Question: We have these characters:
'"' and '"'
(this is not a regular '"', but some sort of curly one. No idea what it is called)
When we use 'htmlentities()', these characters are not converted, and this causes issues later on. Further problem is that we encode our pages in 'Latin-1', and we can not save this particular character (so we can not do a replace-and-find, because we can not actually program this into any page).
NOTE: We DO set 'ENT_QUOTES', but this has no effect in 'htmlentities()'.
I now know they are called fancy quotes, among others, and their appropriate html entities are '"' and '"'. Now, the question is, why does PHP convert these characters appropriately? See sample code:
'''
<?php
var_dump(htmlentities($_POST['t'],ENT_QUOTES));
?>
<form action="" method="post">
<input type="t" name="t" />
<button class="button" type="submit">Send</button>
</form>
'''
Result:

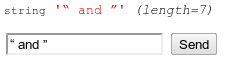
Answer: This answer comes from <URL>, which was posted as a comment by Tomalak Geret'kal:
The trick is to use the 'ascii' character position to find the characters that we are targeting, and then convert them with the ones we can work with. Eg:
'''
<?php
function convert_smart_quotes($string)
{
$search = array(chr(145),
chr(146),
chr(147),
chr(148),
chr(151));
$replace = array("'",
"'",
'"',
'"',
'-');
return str_replace($search, $replace, $string);
}
?>
'''